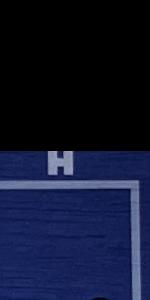
Label: Empty